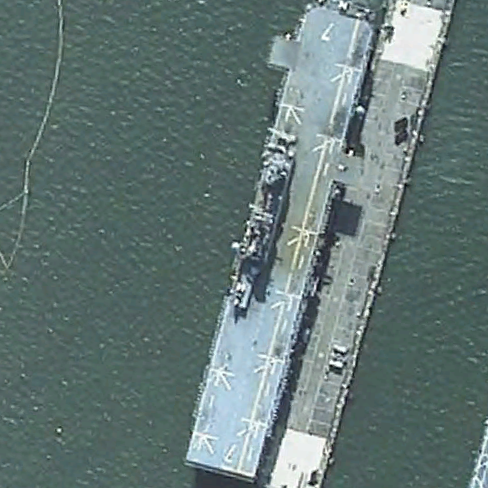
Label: Wasp-class_assault_ship